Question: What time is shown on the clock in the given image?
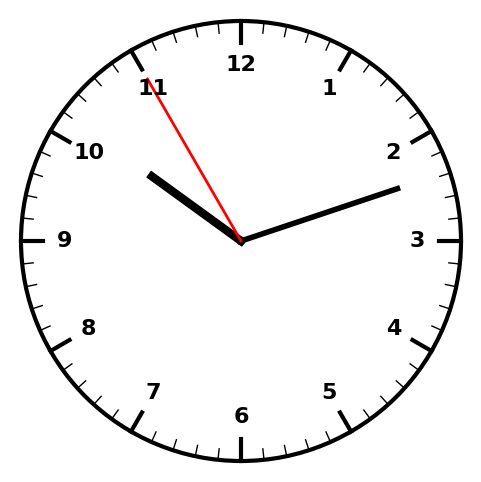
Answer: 10:11:55